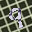
Label: 9